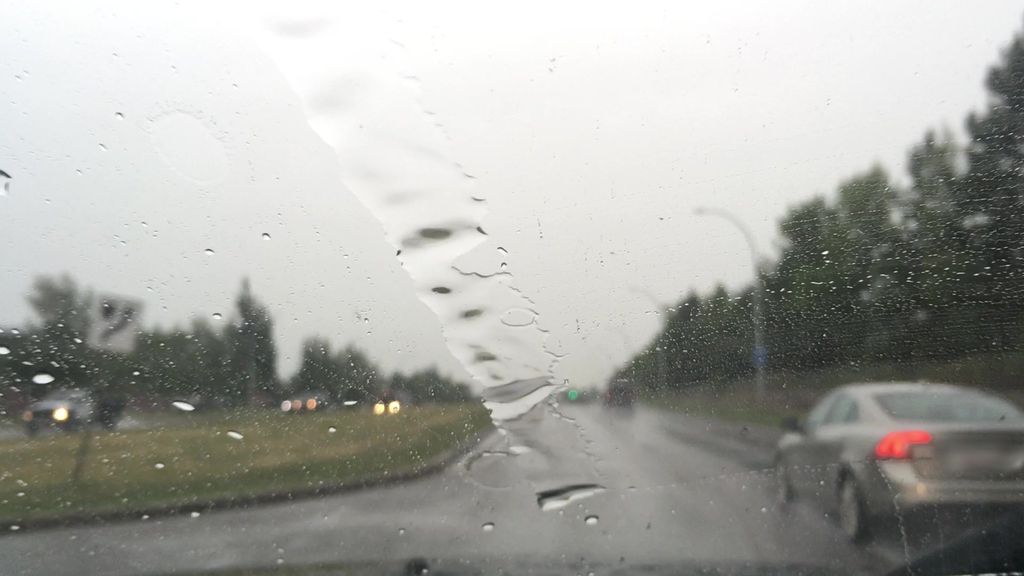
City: edmonton